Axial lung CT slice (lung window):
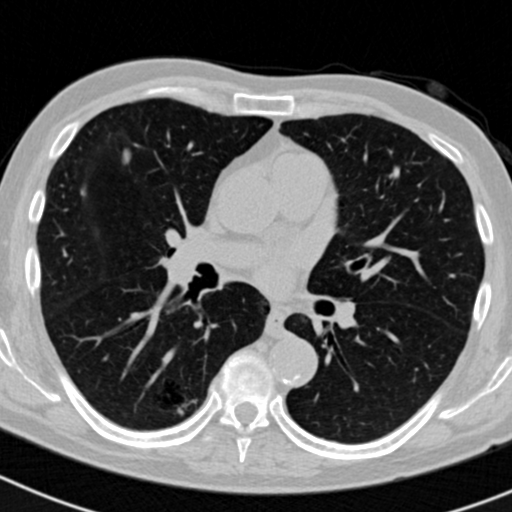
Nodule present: yes
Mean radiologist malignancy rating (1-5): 2.333